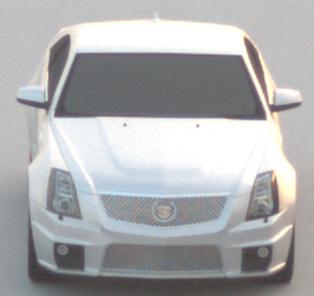
Make: Cadillac
Model: CTS-V
Detailed model: CTS-V (II) Limousine
Model produced from: 2008/11
Model produced until: 2010/12
Doors: 4
Color: white
Road condition: dry road
Daytime: dawn
Contrast: low contrast